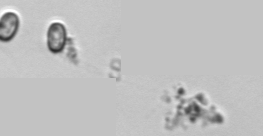
Label: Thalassiosira_TAG_external_detritus